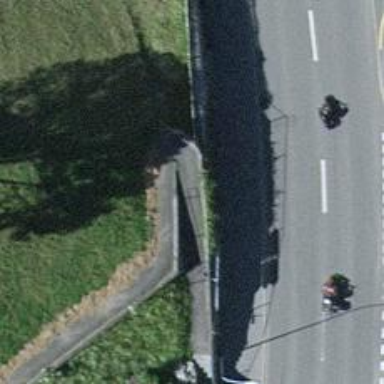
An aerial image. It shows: Road with steps.